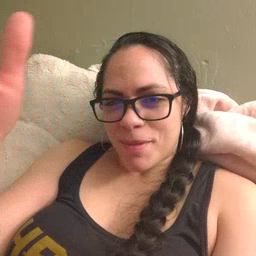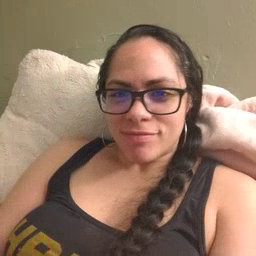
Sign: grandpa